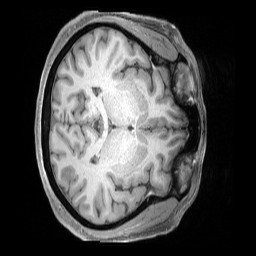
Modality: T1w
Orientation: axial
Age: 43
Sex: female
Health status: ill
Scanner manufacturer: siemens
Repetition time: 2.4 s
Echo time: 0.00231 s